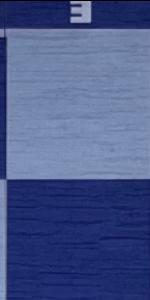
Label: Empty